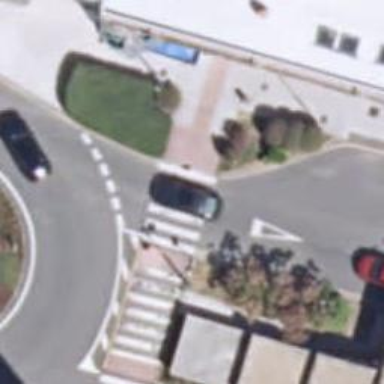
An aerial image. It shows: Marked crossing on the road.